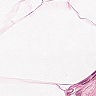
Metastatic tissue present: no